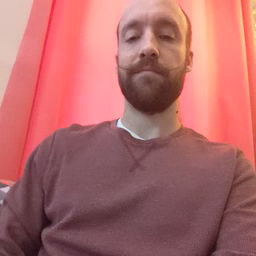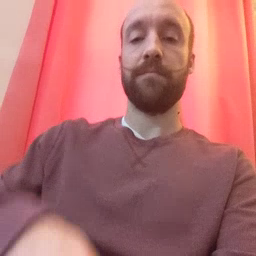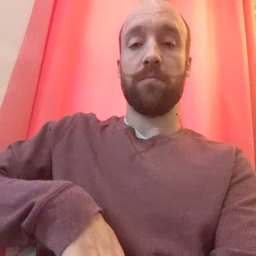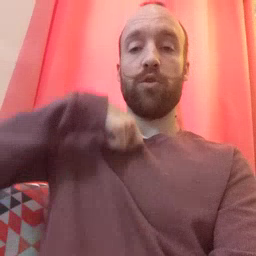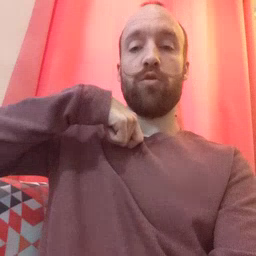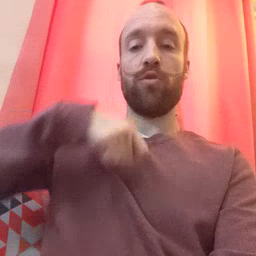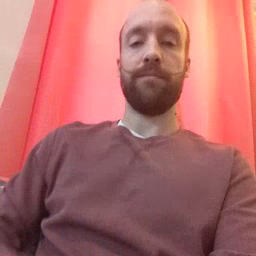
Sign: zipper